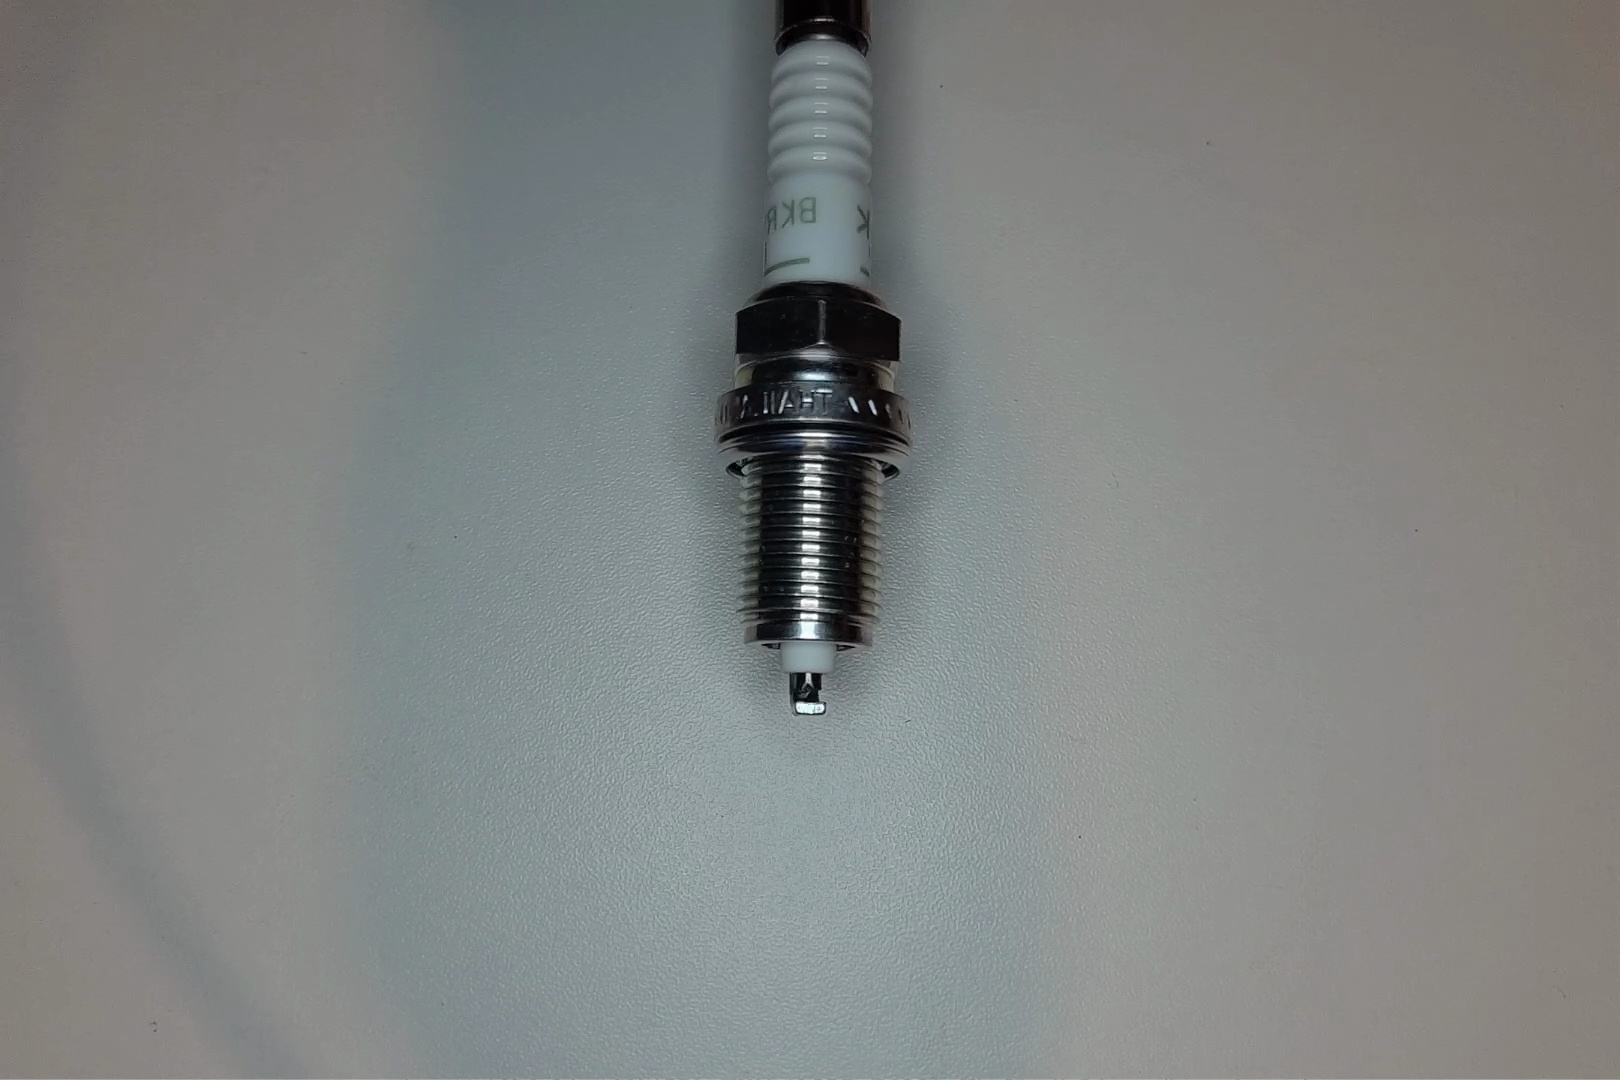
Label: normal